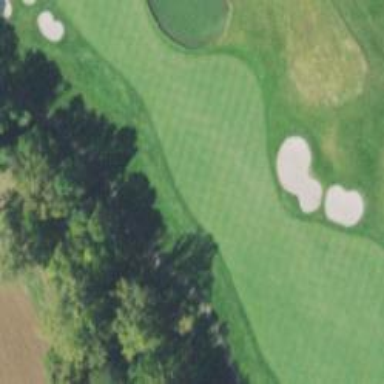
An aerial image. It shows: View of golf hole.